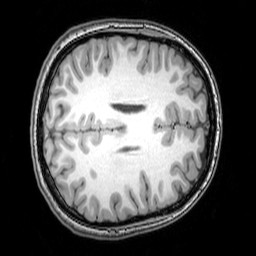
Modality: T1w
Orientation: axial
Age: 22
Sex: female
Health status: healthy
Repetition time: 0.081 s
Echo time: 0.037 s